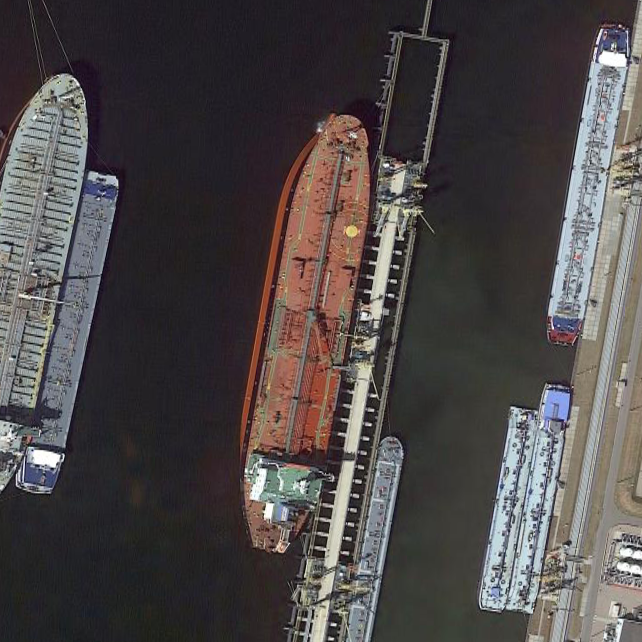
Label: civil